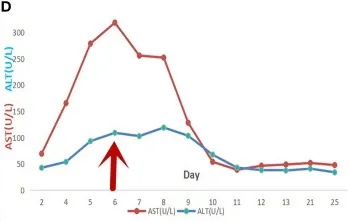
Meropenem was used from the third day onwards. The red arrow represents the start time of the final treatment plan. The patient was discharged on the 13th day and was hospitalized again on the 20th day. Liver function tests, aspartate transaminase, and ,alkaline phosphatase.
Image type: pathology (masson_trichrome)